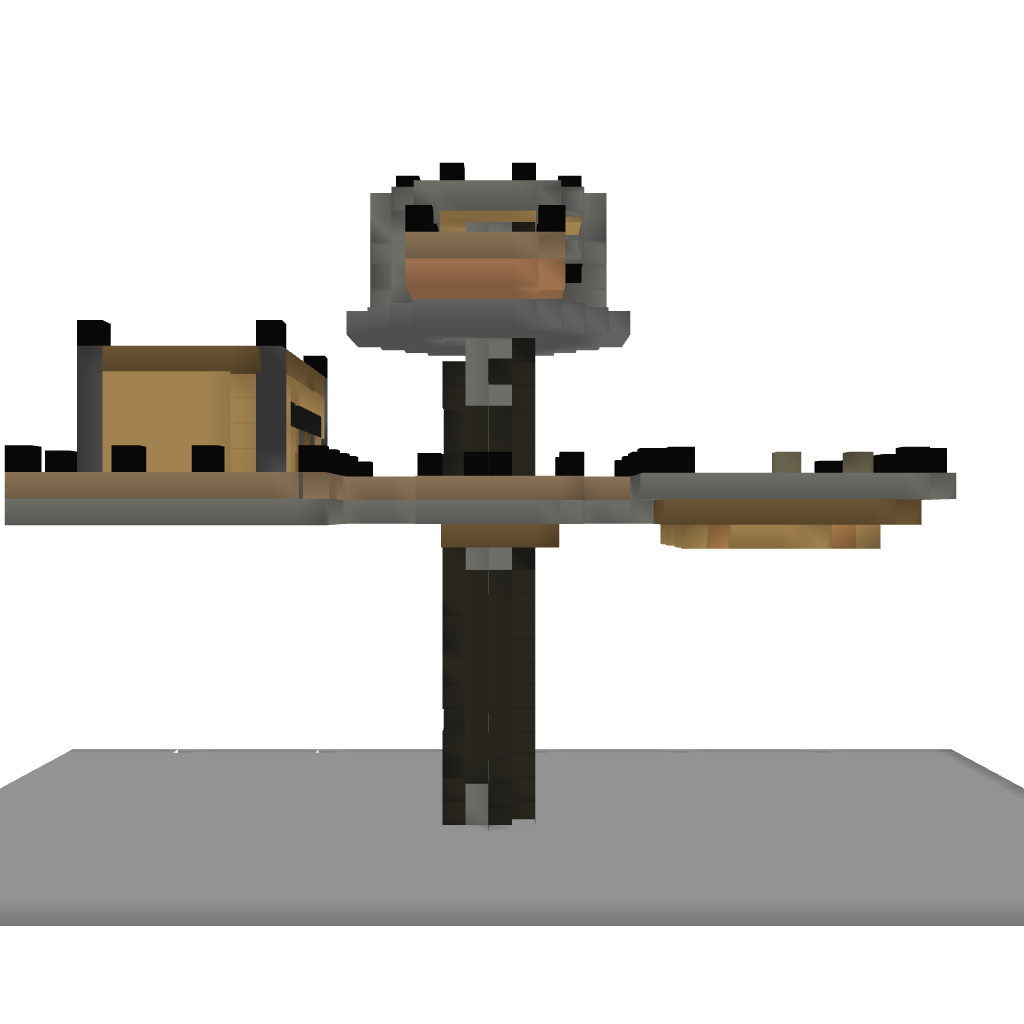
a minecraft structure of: Tree House